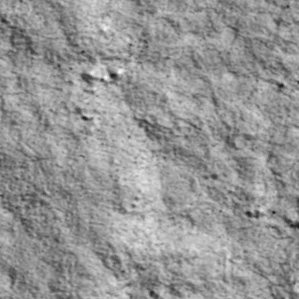
Label: non_frost